Question:
Raspberry pi : How can combine V2 NOIR camera with IR lamp.
LED link :
<URL>
V2 NOIR camera
I screwed noir camera with led but it didn't work.
Does led need resistance or more power?
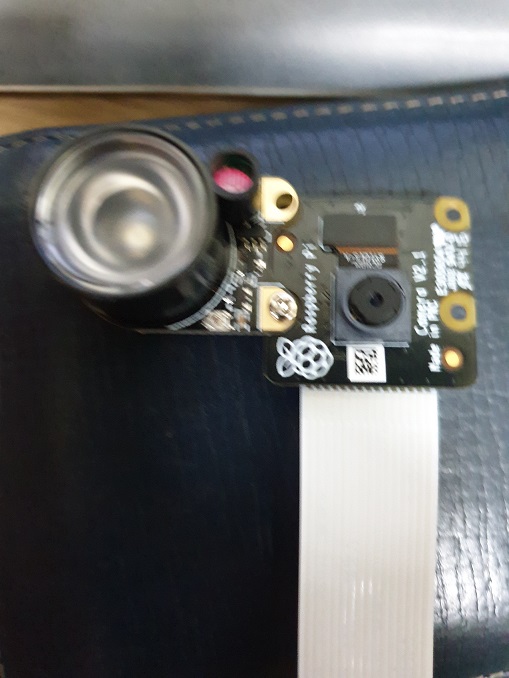
Answer: It does not work, because you are not powering it. Holes on camera module where you screwed it are not powered. You must wire it from RPi's 5V pin.